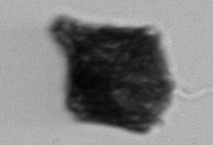
Label: Gonyaulax